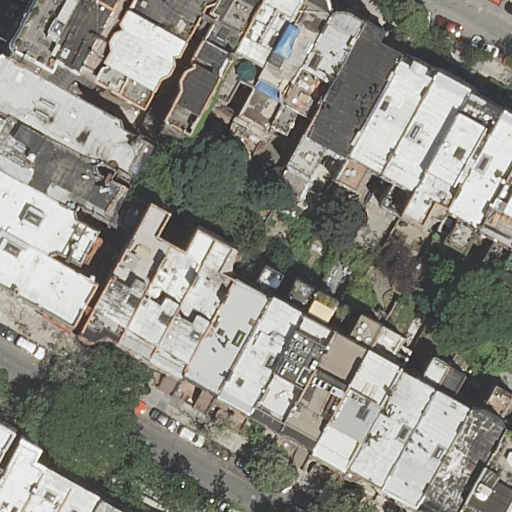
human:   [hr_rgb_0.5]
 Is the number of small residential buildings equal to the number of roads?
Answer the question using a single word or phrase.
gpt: no

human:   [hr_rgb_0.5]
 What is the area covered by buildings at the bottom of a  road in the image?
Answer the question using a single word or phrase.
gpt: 4654m2

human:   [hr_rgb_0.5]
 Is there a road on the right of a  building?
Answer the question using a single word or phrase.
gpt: yes

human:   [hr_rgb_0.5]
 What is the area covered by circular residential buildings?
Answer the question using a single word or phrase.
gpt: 0m2

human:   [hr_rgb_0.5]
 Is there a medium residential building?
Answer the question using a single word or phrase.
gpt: yes

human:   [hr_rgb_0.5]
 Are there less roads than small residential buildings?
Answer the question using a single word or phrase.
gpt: yes

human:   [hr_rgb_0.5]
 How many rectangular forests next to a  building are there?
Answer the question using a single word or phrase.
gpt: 0

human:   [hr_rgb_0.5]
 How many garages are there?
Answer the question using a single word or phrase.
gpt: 0

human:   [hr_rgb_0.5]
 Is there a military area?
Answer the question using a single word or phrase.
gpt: no

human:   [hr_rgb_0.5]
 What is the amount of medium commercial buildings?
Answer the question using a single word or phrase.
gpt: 0

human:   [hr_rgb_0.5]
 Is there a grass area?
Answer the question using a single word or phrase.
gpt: no

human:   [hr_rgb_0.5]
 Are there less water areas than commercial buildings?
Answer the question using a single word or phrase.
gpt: no

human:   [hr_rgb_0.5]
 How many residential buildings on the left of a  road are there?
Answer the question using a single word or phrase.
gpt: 28

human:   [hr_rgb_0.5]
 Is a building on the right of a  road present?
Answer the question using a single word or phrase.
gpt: yes

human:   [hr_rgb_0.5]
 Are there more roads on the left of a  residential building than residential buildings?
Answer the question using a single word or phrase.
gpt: no

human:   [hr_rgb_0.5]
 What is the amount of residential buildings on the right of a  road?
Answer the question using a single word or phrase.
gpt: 22

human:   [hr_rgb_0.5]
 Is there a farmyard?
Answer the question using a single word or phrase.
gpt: no

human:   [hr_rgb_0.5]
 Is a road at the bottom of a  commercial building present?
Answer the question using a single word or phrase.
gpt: no

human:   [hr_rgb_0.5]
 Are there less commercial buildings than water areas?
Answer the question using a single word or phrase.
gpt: no

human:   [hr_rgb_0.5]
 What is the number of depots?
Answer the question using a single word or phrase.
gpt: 0

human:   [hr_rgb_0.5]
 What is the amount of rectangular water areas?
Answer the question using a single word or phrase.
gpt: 0

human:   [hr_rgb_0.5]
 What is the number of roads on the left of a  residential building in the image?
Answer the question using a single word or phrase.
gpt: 1

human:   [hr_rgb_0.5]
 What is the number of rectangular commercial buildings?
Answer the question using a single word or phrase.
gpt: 0

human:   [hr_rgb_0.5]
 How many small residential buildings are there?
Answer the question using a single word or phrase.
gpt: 10

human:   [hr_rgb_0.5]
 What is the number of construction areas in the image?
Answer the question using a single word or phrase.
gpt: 0

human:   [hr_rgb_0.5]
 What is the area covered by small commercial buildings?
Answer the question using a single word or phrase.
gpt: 0m2

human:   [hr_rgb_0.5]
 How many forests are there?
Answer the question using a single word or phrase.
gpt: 0

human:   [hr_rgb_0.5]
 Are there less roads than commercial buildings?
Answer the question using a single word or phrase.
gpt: no

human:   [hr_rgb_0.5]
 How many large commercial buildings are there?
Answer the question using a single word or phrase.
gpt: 0

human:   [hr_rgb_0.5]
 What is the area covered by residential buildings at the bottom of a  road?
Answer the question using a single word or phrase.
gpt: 4654m2

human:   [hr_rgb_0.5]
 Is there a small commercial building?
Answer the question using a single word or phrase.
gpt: no

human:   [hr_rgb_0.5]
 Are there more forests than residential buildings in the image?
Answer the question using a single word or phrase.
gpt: no

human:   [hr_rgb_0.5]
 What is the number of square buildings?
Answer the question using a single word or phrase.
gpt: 0

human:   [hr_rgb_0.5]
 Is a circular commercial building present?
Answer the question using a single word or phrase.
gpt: no

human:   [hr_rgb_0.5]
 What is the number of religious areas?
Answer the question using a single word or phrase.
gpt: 0

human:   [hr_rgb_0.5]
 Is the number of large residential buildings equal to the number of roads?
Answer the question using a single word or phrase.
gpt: no

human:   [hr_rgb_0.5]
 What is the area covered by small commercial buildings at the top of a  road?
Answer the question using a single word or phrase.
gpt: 0m2